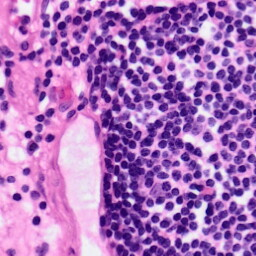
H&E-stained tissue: Pancreatic